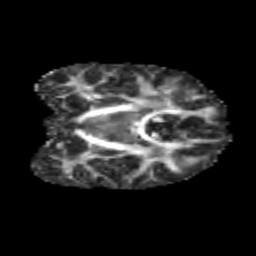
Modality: FA
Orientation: coronal
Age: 9
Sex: female
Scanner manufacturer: siemens
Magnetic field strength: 3 T
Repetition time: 3.8 s
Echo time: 0.07 s